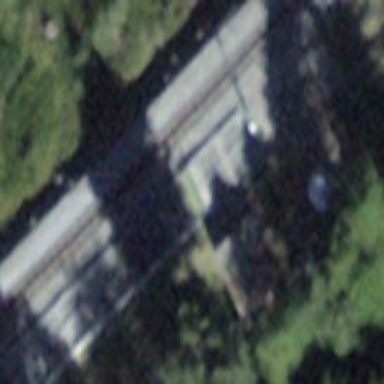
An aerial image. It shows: Halt on the railway.